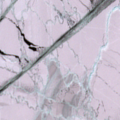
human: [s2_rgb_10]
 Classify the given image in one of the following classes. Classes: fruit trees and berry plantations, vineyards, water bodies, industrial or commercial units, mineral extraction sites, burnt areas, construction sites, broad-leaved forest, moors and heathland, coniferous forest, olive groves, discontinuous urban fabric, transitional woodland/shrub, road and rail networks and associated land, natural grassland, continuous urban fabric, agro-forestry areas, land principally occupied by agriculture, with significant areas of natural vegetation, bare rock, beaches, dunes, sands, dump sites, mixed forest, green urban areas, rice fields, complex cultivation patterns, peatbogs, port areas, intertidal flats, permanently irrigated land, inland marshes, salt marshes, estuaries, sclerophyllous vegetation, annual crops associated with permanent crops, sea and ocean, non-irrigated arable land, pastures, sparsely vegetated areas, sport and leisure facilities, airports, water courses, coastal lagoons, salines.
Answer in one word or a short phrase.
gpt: sea and ocean